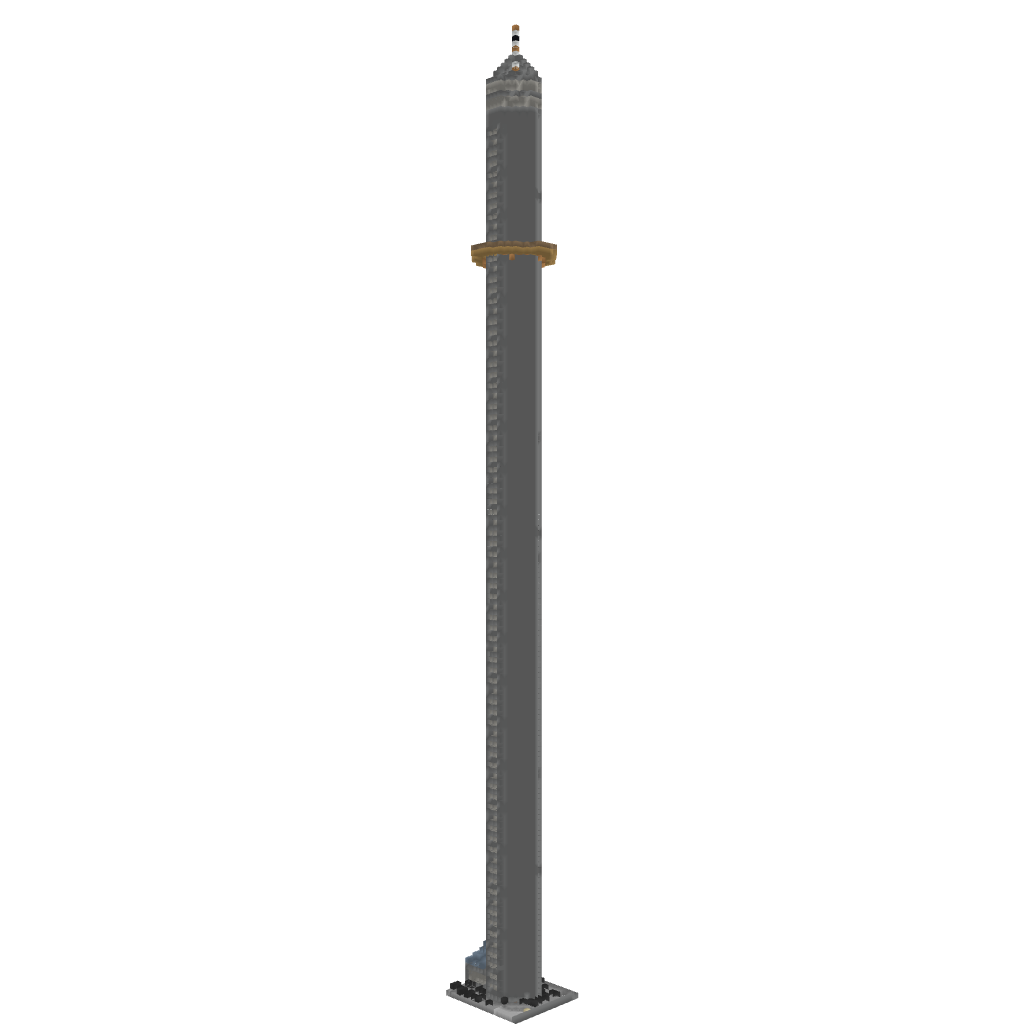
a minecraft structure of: Breeze Tower